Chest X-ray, AP view. Patient: 63 years old, sex M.
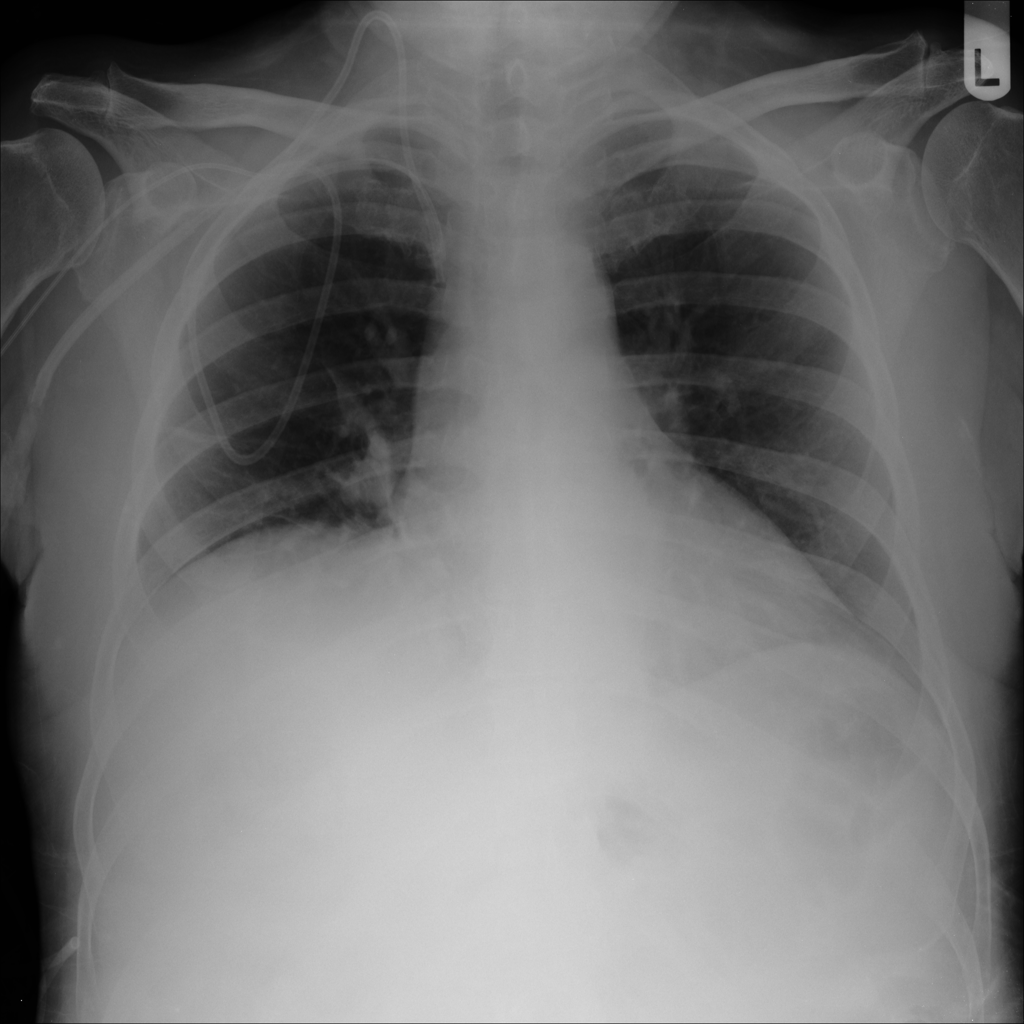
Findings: No Finding